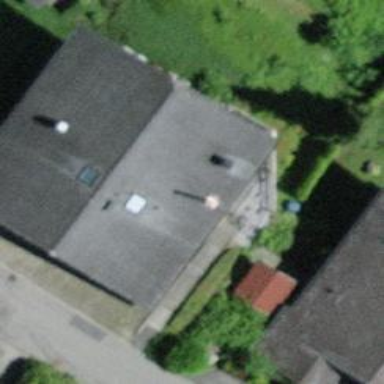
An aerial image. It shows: Residential building.